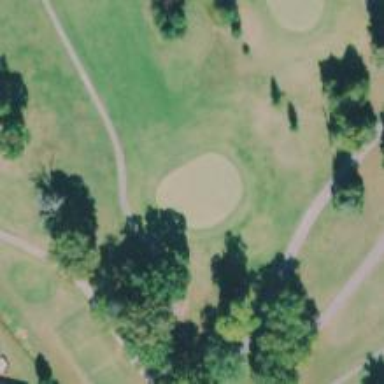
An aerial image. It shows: Golf hole.